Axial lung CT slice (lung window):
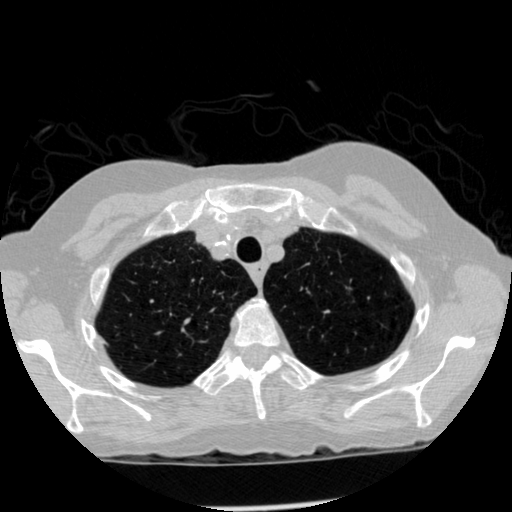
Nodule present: no